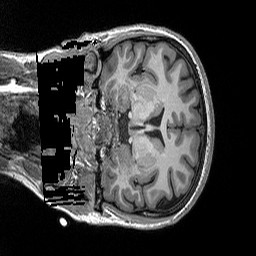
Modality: T1w
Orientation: coronal
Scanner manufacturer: siemens
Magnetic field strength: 3 T
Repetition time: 2.3 s
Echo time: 0.00298 s